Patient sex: M
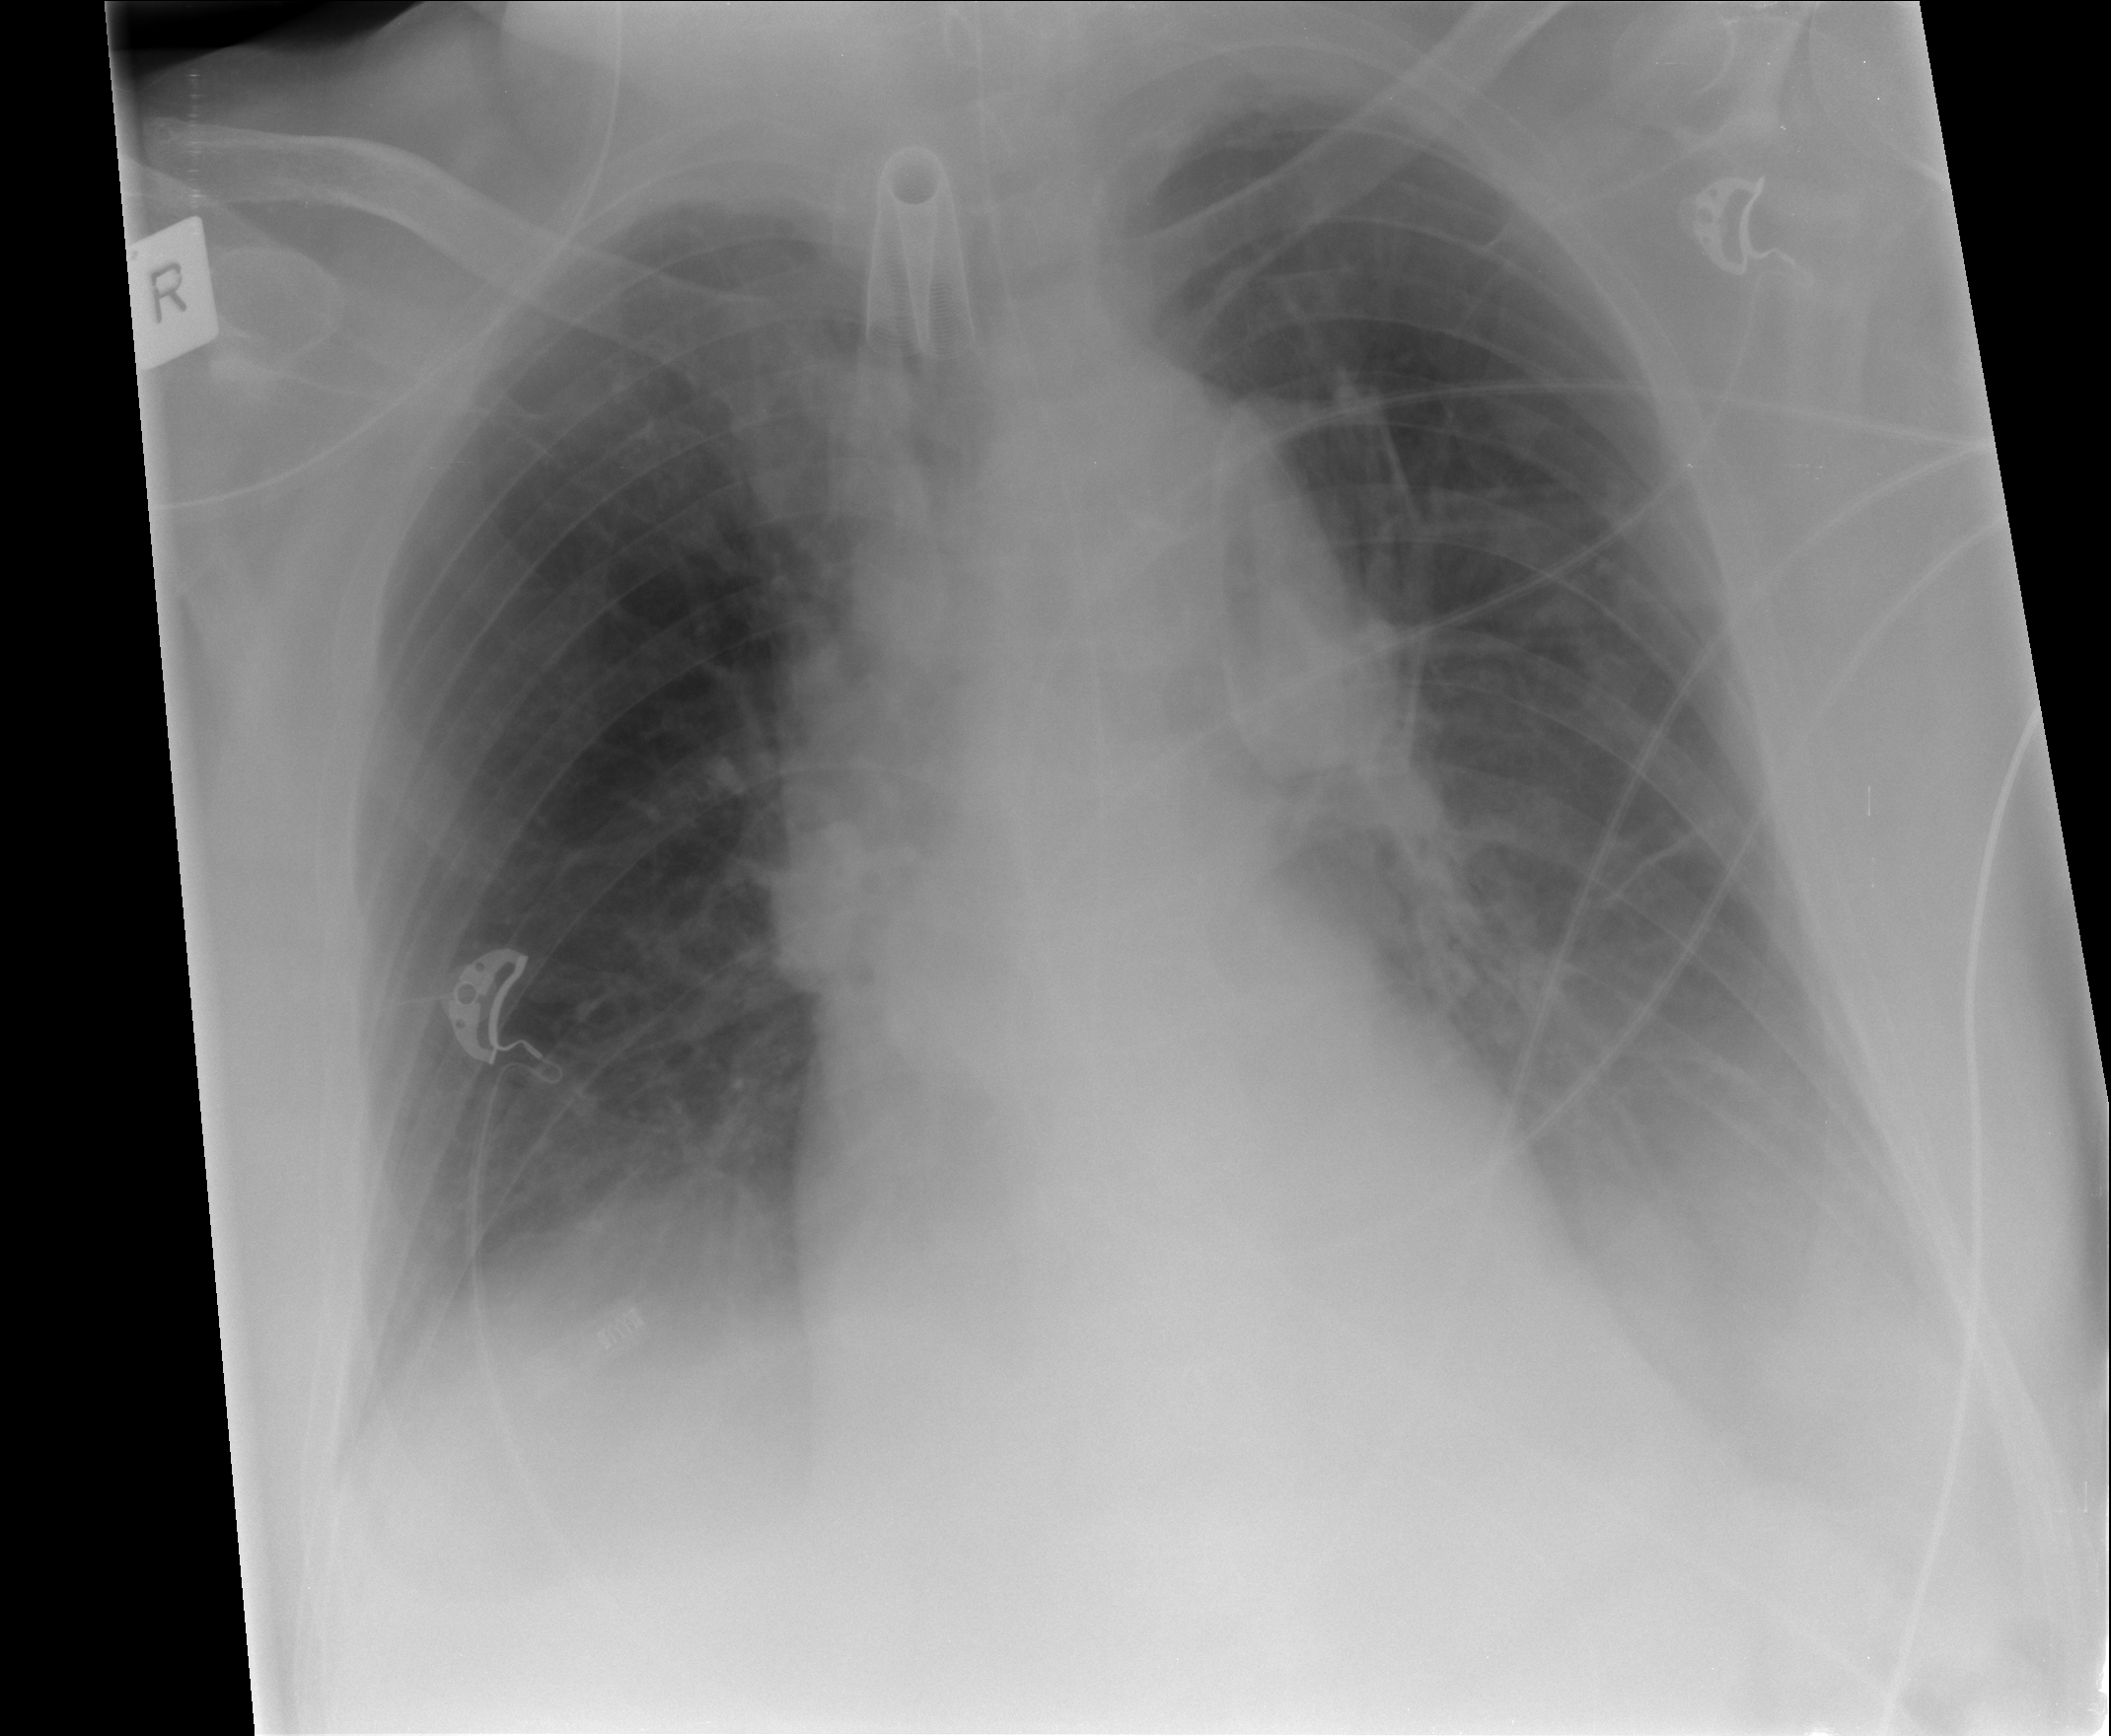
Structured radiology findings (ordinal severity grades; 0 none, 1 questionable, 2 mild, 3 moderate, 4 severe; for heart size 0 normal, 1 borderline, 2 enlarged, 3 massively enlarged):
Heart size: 1
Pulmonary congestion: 2
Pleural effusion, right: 3
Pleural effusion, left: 3
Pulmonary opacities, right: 0
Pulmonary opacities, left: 0
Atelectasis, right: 2
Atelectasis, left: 2